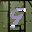
Label: 9